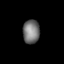
Tissue: skin
Cell type: Epithelial cells
Senescence score: 0.264
Nuclear area (px): 394
Mean DAPI intensity: 115.617